Question: This is my first attempt and designing/coding a site on my own, and I've learned a lot thus far and as I'm putting the final touches on I can't seem to correct this one last issue.
Ideally the sidebar should be in a fixed position on the far right, horizontally level with the nav on the left side. Currently, it sits on top of the main content near the header/nav on the left.

'''
header {
background: none;
float: left;
margin-top: 123px;
margin-left: 22px;
position: fixed;
width: 158px;
}
#main {
float: left;
margin-left: 300px;
margin-top: 310px;
}
#sidebar {
border-top: 1px solid #202020;
float: right;
height: 100%;
margin-left: 252px;
margin-top: 295px;
padding-top: 25px;
position: fixed;
width: 158px;
}
<header>
<div id="logo">
<a href="#"><img src="img/logo.png" alt="whskytngfxtrt logo" height="139" width="158" /></a>
</div><!-- end logo -->
<nav>
<ul>
<li id="blog"><a href="#">BLOG</a></li>
<li id="work"><a href="#">WORK</a></li>
<li id="about"><a href="#">ABOUT</a></li>
<li id="contact"><a href="#">CONTACT</a></li>
</ul>
</nav><!-- end nav -->
</header><!-- end header -->
<div id="main">
<article>
<h1><a href="#">Clever Headline</a></h1>
<h2 class="postinfo">
<ul>
<li>Posted by <a href="#">Alex Chennault</a></li>
<li>1st March 2012</li>
<li>tags: <a href="#">cool</a>, <a href="#">awesome</a></li>
</ul>
</h2>
<p>One morning, when Gregor Samsa woke from troubled dreams, he found himself transformed in his bed into a horrible vermin. He lay on his armour-like back, and if he lifted his head a little he could see his brown belly, slightly domed and divided by arches into stiff sections. The bedding was hardly able to cover it and seemed ready to slide off any moment. His many legs, pitifully thin compared with the size of the rest of him, waved about helplessly as he looked. "What's happened to me? " he thought. It wasn't a dream. His room, a proper human room although a little too small, lay peacefully between its four familiar walls. A collection of textile samples lay spread out on the table - Samsa was a travelling salesman - and above it there hung a picture that he had recently cut out of an illustrated magazine and housed in a nice, gilded frame. It showed a lady fitted out with a fur hat and fur boa who sat upright, raising a heavy fur muff that covered the whole of her lower arm towards the viewer.</p>
</article><!-- end article -->
</div><!-- end main -->
<div id="sidebar">
<section id="dictionary">
<h3><b>hwis-kee tang-goh foks-trot</b></h3>
<h4><p><i>noun</i> 1. the best damn creative studio there ever was</p></h4>
</section><!-- end dictionary -->
<section id="twitter">
<h3><a href="http://www.twitter.com/whskytngfxtrt">@whskytngfxtrt</a></h3>
<h4><ul>
<li><a href="#">sometimes i just really love the internet</a></li>
<li><a href="#">sometimes i just really love the internet</a></li>
<li><a href="#">sometimes i just really love the internet</a></li>
</ul></h4>
</section><!-- end twitter-feed -->
</div><!-- end sidebar -->
'''
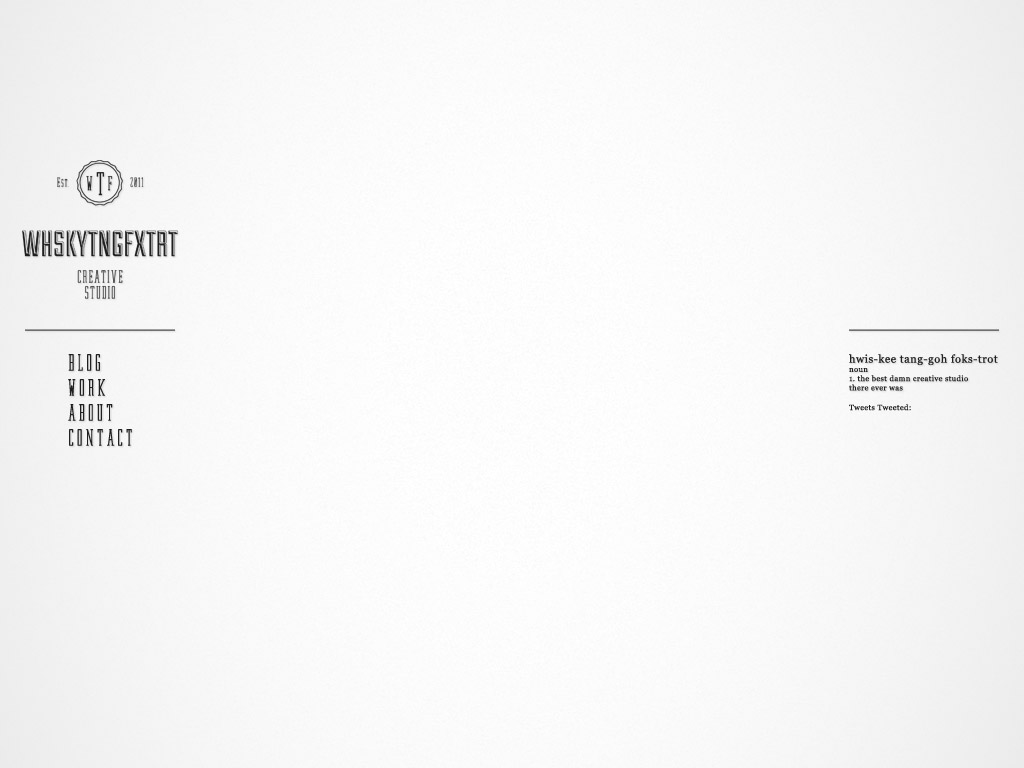
Answer: A couple things you may want to adjust:
1. You are adding some properties to your style rule that are pushing your content lower, namely: margin-top: 295px;
padding-top: 25px;
You might want to reduce or eliminate those.
2. You have the position set to fixed but you are not using any of the properties specific to it to set the position, e.g., top, left. You can read a bit more here: http://reference.sitepoint.com/css/position